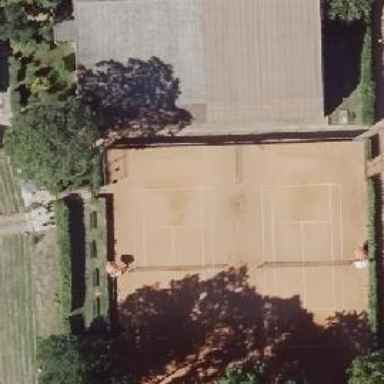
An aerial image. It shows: Clay tennis court on pitch.